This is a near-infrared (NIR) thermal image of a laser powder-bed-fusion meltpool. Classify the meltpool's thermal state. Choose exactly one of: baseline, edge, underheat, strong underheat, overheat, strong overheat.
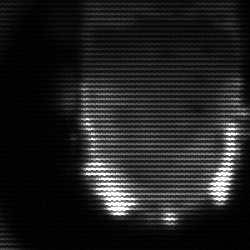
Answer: baseline